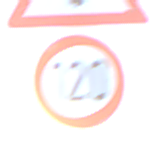
Verkehrszeichen: Geschwindigkeit120
Zusatzzeichen oben: SchneeOderEisglaette
Umgebung: Outdoor, Beach
Tageszeit: SunriseSunset
Wetter: PartlyCloudy
Licht: Natural
Jahreszeit: NotSpecified
Kontrast: LowContrast